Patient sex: F
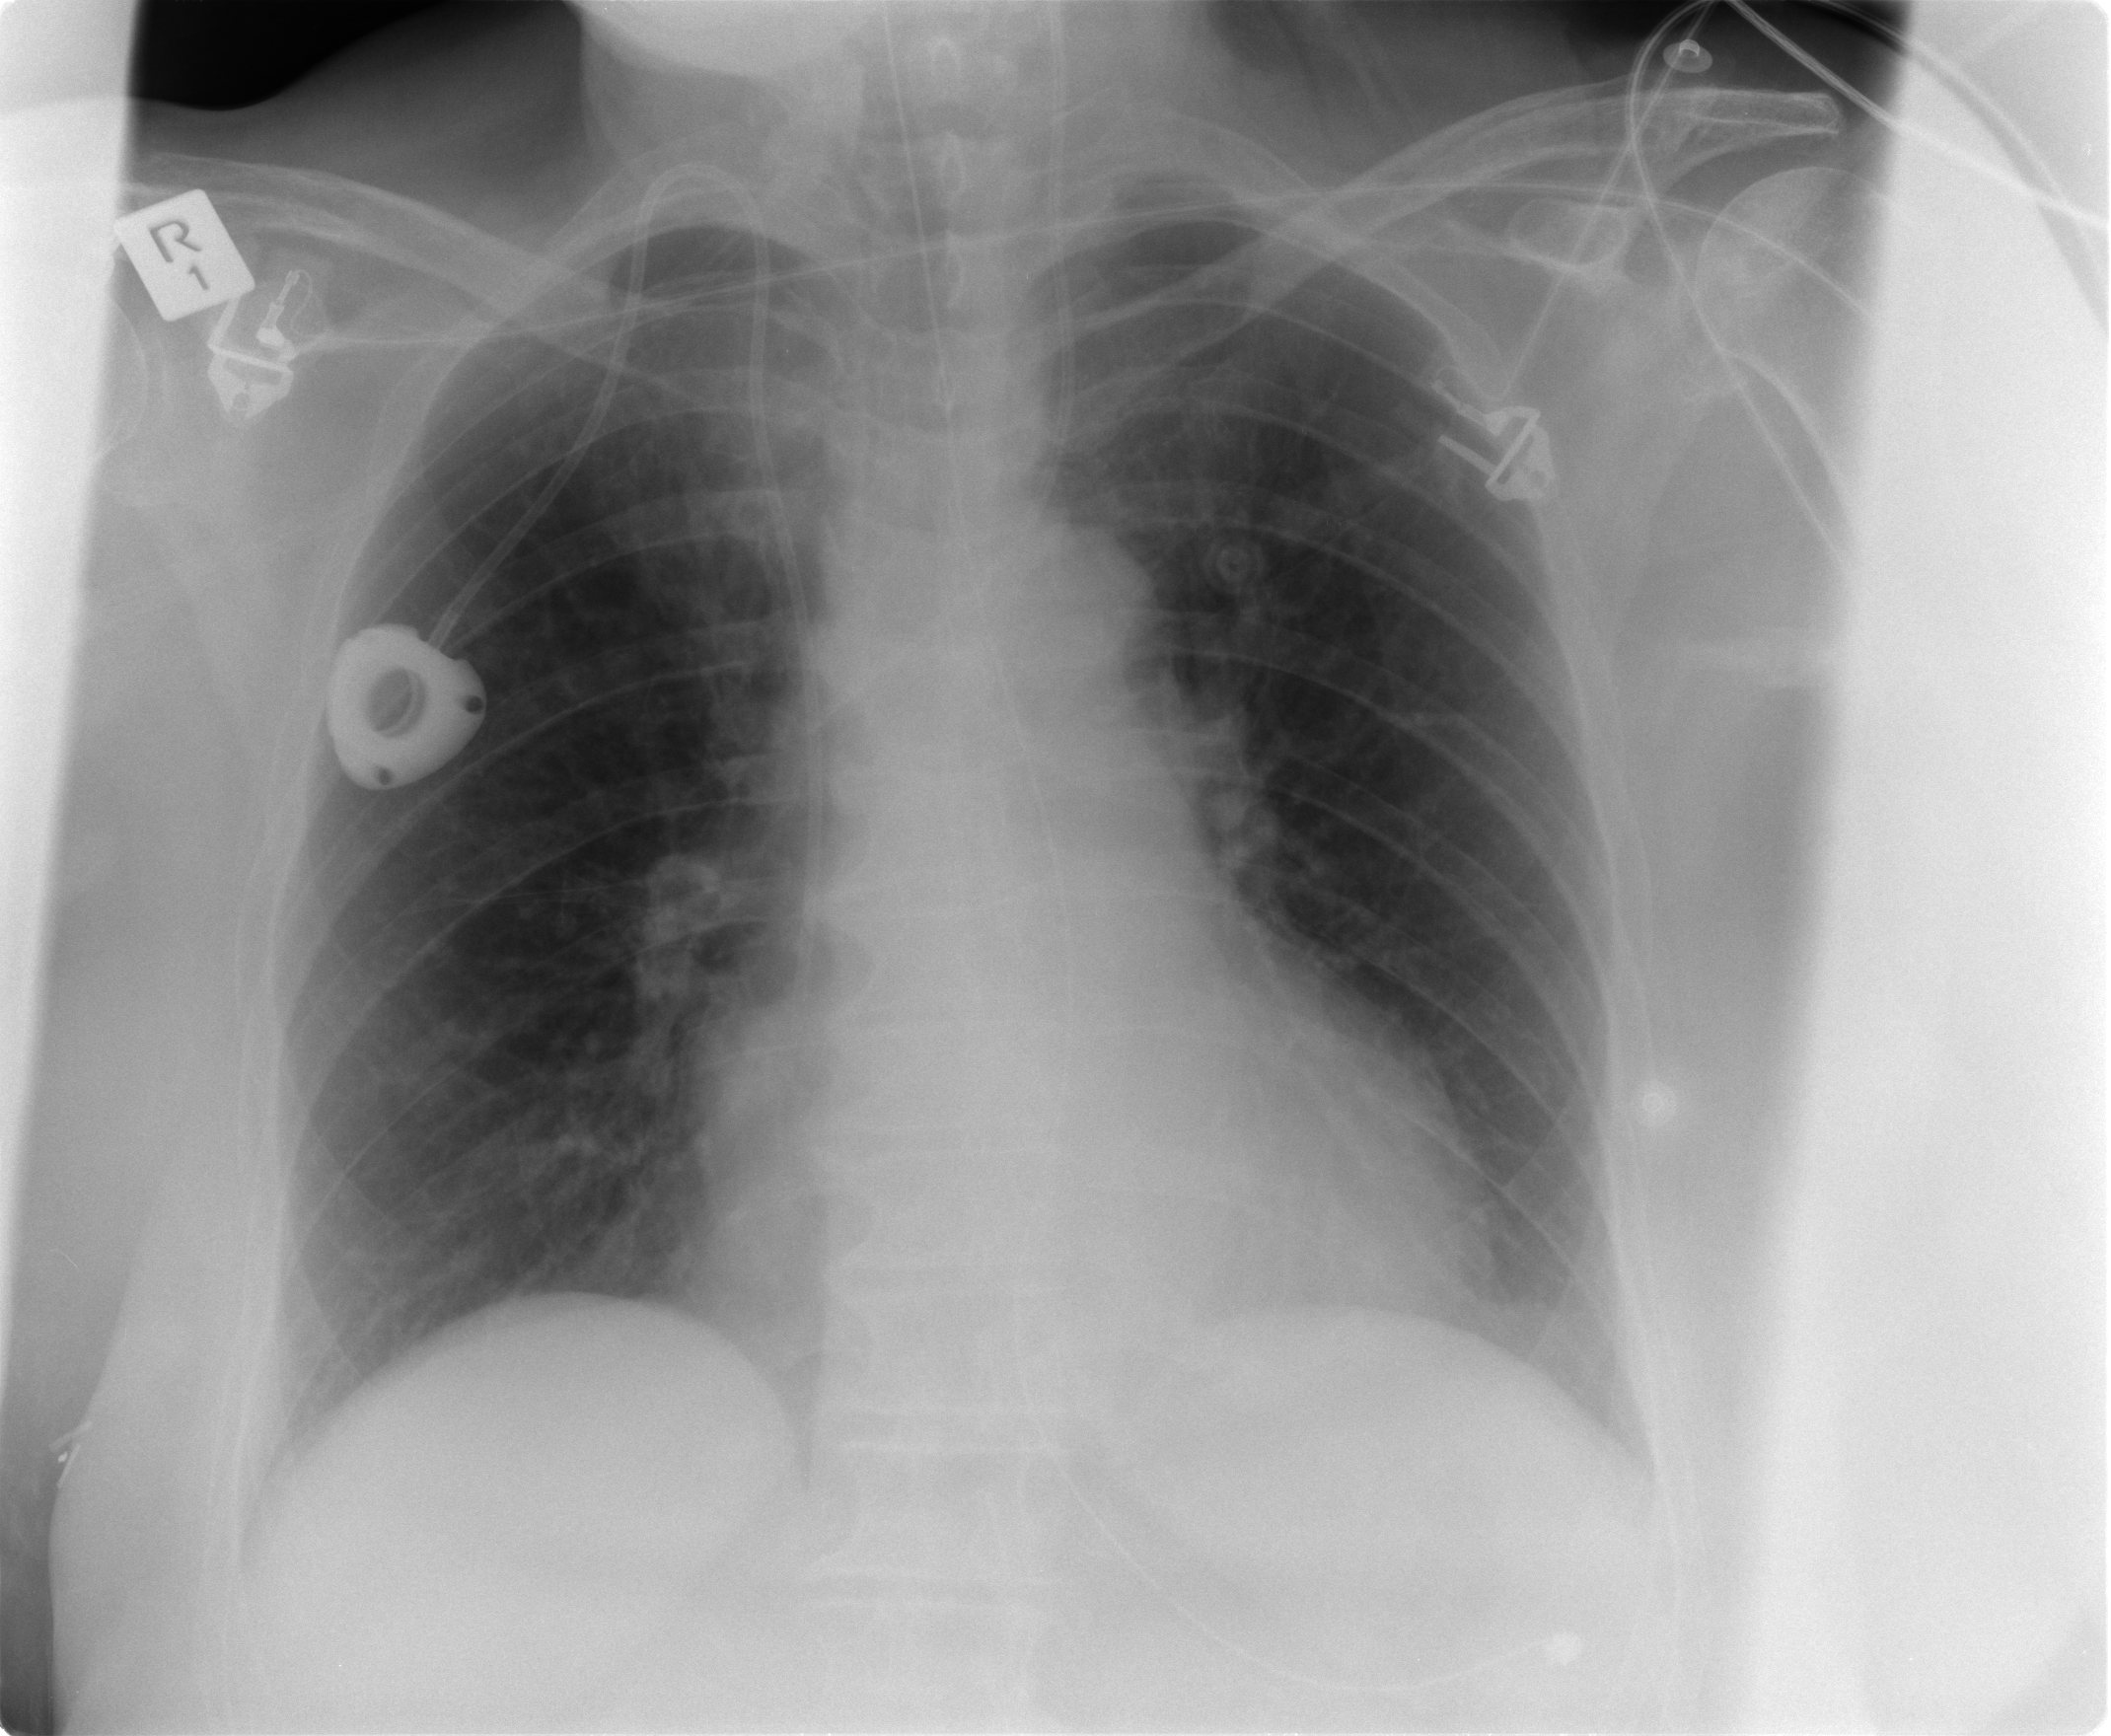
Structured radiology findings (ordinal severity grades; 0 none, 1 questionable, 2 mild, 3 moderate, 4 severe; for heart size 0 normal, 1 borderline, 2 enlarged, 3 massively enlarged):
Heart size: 2
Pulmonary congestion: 2
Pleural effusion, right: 0
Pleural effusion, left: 0
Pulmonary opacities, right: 0
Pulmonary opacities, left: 0
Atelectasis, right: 2
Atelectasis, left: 2